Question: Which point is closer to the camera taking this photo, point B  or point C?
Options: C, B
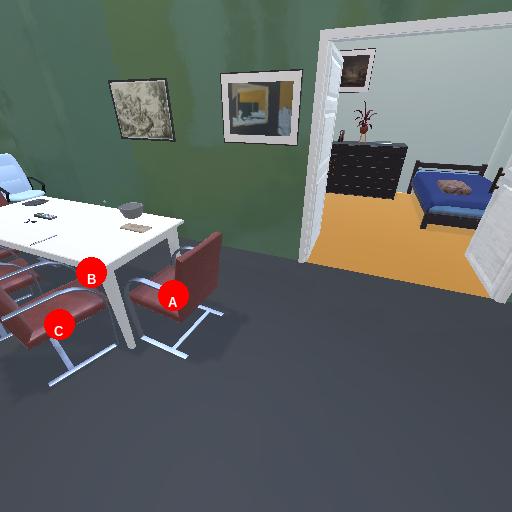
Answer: C